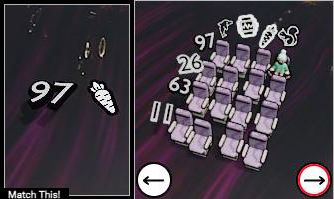
Task: seats
Answer: no